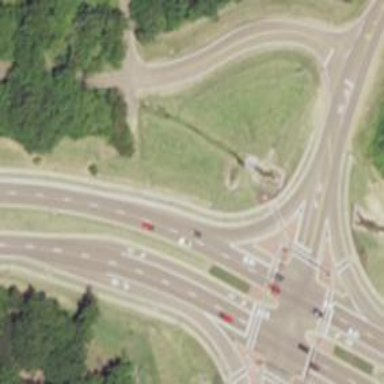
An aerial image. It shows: Secondary link road.